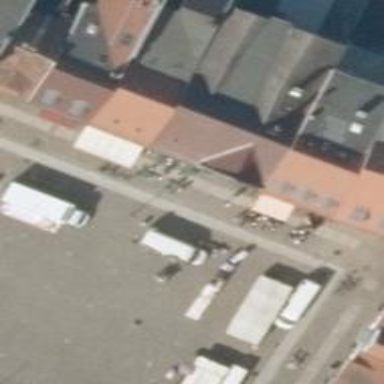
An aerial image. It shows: Disused restaurant.